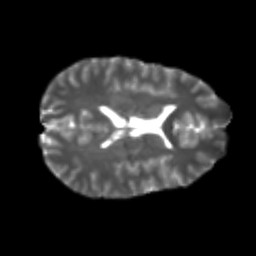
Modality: T2w
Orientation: axial
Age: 20
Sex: male
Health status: healthy
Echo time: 0.074 s